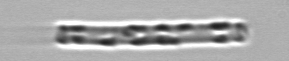
Label: Cerataulina_pelagica